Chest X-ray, AP view. Patient: 43 years old, sex F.
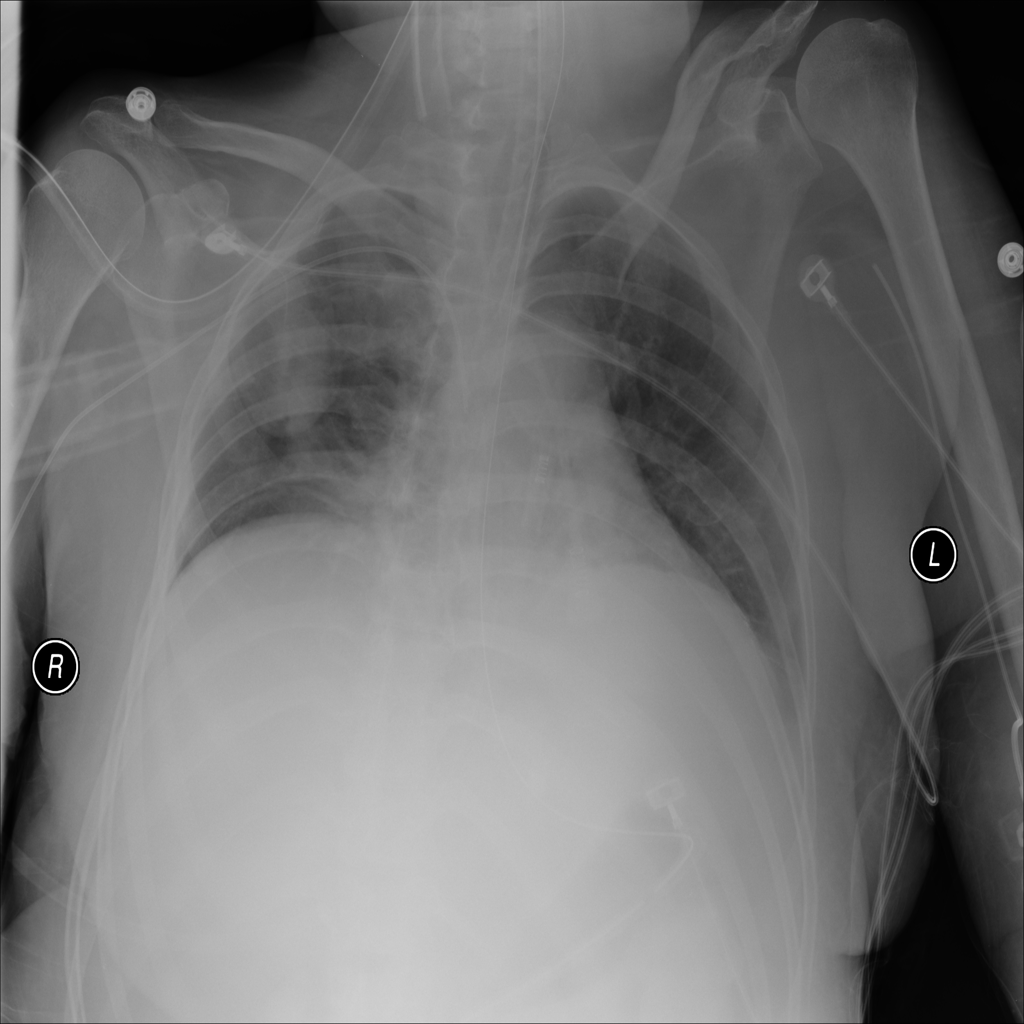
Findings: Atelectasis, Infiltration